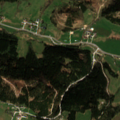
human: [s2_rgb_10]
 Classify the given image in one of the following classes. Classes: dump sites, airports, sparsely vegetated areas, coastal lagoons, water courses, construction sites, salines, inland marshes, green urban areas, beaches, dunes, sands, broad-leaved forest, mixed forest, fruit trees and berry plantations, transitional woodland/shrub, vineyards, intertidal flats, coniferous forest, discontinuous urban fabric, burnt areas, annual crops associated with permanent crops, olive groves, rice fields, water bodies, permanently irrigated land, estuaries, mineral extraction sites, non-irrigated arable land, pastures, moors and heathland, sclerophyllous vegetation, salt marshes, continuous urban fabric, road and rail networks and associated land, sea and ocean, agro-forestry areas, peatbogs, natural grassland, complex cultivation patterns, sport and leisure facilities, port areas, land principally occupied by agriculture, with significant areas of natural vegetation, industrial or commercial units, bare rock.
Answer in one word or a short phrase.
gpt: discontinuous urban fabric, pastures, coniferous forest, mixed forest